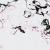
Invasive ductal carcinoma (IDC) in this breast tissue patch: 0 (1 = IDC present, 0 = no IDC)